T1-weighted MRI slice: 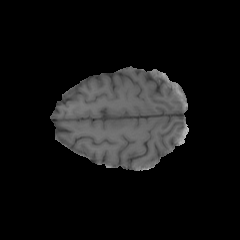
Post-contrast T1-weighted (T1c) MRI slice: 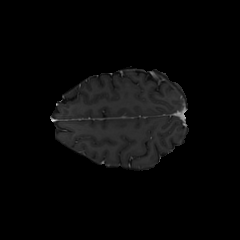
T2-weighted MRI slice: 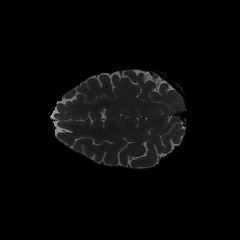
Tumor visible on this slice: no